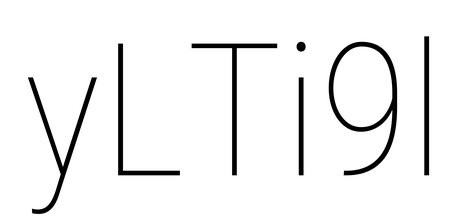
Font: Roboto_Condensed_Thin